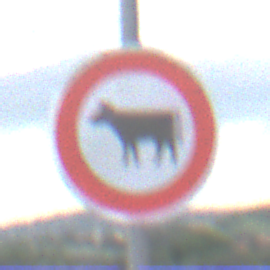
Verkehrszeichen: VerbotViehtrieb
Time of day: MorningAfternoon
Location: Outdoor (RoadRail)
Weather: PartlyCloudy
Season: NotSpecified
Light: Natural